Field crop: maize
Growth stage: 2
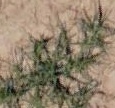
Species: salsola